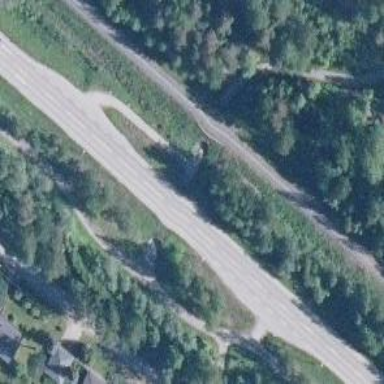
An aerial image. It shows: Asphalt cycleway track.